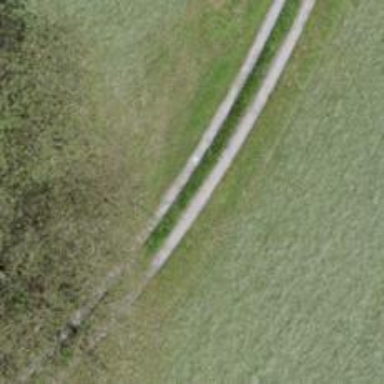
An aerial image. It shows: Unpaved track with grade 3 track type.